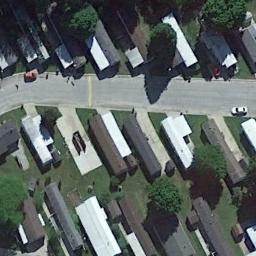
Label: mobile_home_park